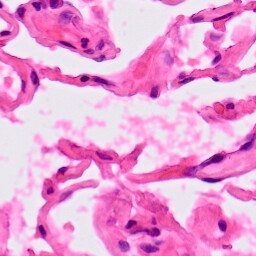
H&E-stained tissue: Lung